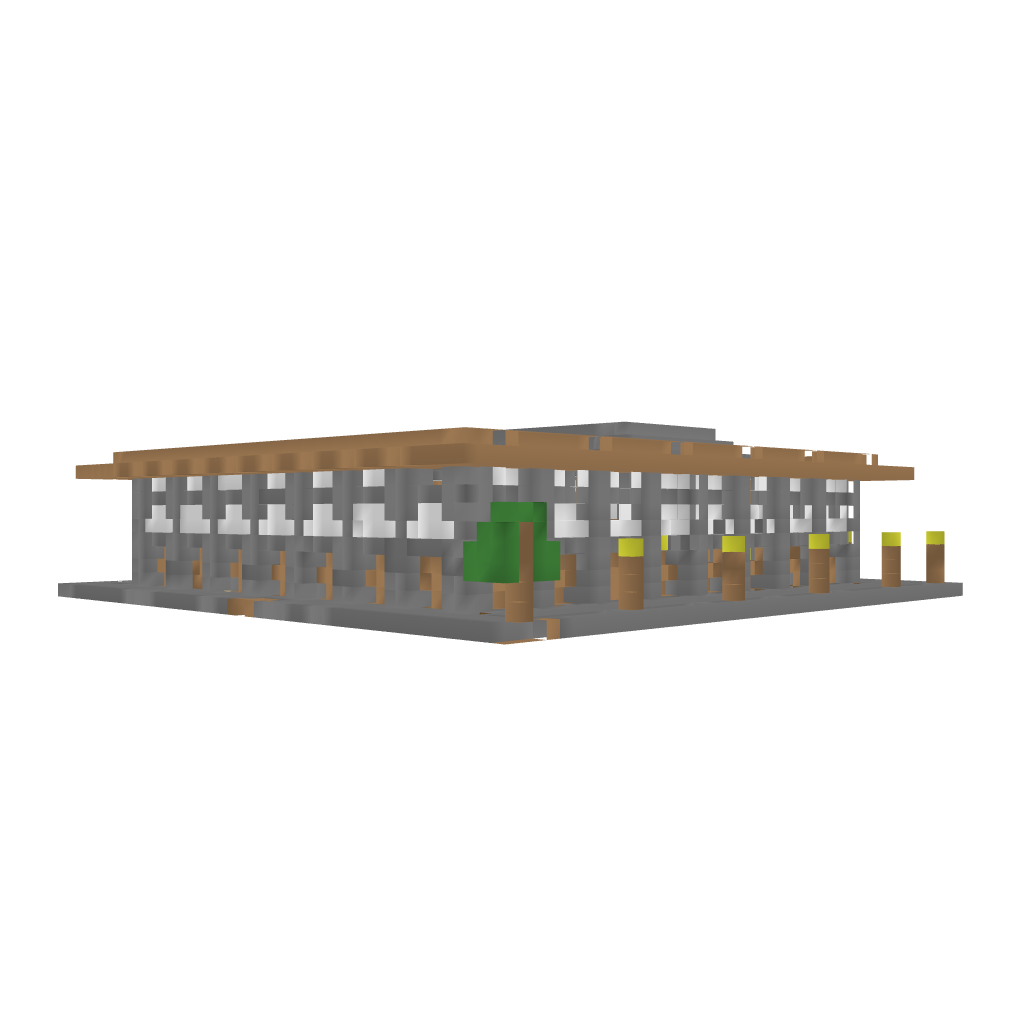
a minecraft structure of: School good quality